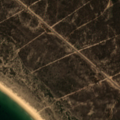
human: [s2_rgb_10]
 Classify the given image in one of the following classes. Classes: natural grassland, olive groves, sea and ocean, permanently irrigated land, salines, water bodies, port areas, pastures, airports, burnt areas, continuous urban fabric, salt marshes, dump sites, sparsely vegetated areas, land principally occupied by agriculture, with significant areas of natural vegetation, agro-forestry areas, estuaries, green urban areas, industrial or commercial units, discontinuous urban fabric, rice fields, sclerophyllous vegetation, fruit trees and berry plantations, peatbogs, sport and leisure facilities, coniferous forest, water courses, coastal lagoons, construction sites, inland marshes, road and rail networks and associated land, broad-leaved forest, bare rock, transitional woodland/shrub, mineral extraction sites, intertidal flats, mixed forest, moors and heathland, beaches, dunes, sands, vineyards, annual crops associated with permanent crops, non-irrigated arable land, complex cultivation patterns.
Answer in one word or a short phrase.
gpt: broad-leaved forest, moors and heathland, transitional woodland/shrub, beaches, dunes, sands, sea and ocean